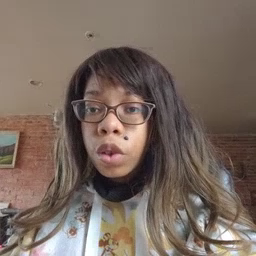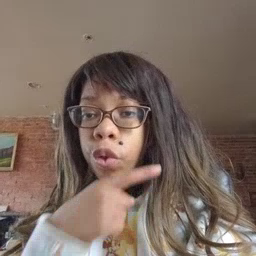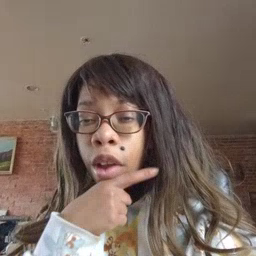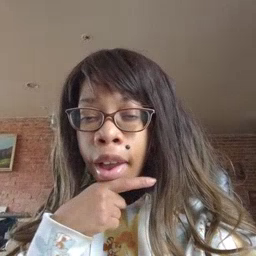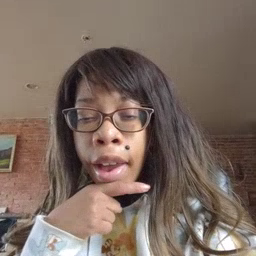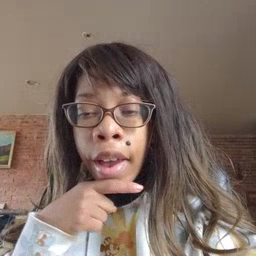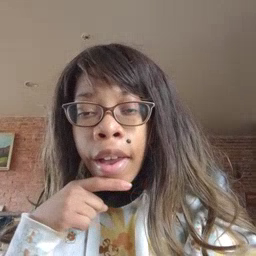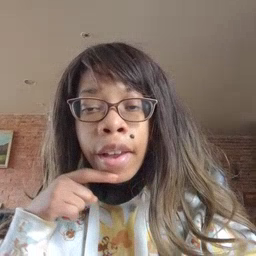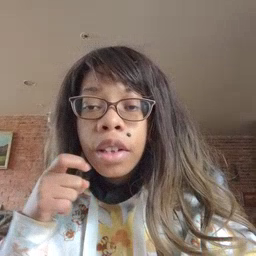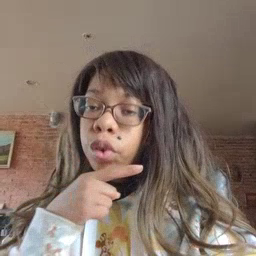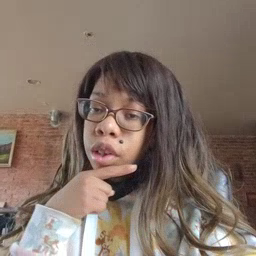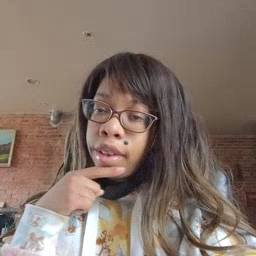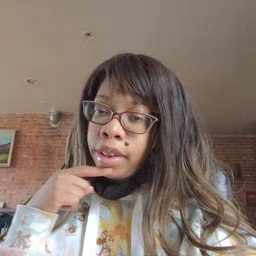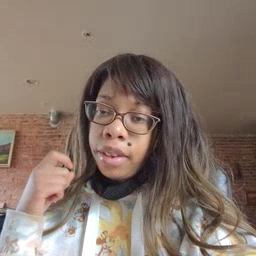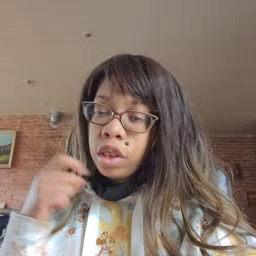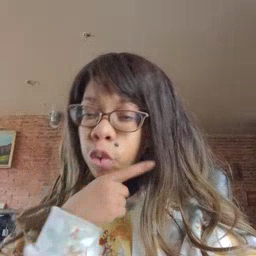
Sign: dry